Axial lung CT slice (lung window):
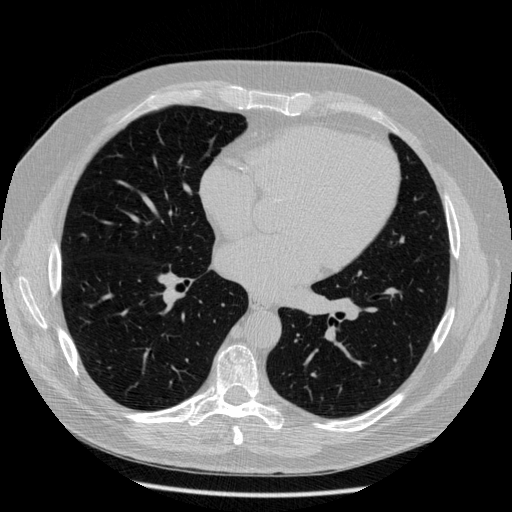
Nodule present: no